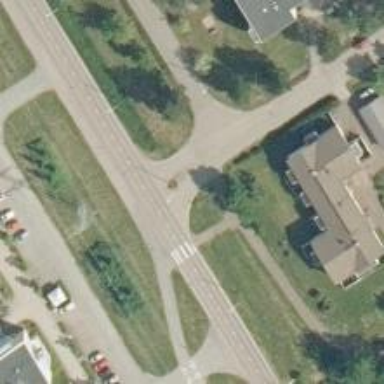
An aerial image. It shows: Asphalt track for cycling.